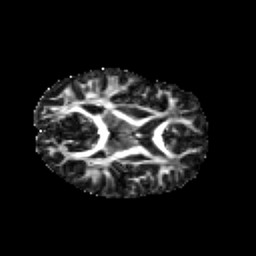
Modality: FA
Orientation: axial
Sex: female
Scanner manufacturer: siemens
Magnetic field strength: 3 T
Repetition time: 5 s
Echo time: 0.071 s